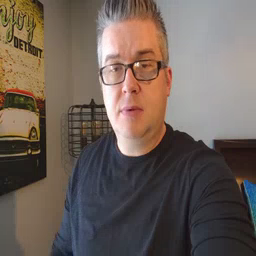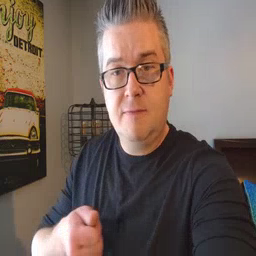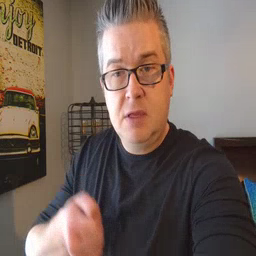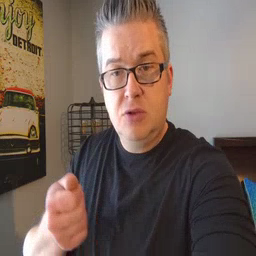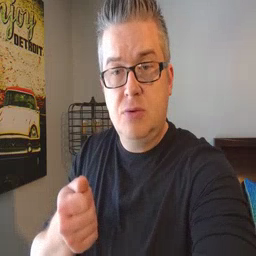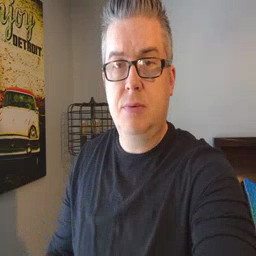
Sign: vacuum